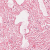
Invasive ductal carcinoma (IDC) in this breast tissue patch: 0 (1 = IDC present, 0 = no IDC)